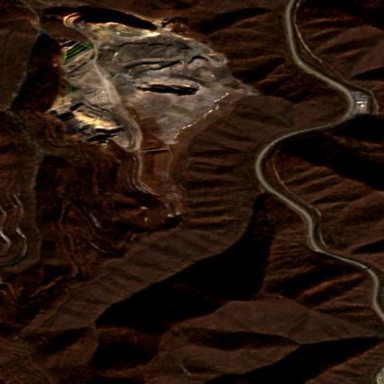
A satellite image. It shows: Quarry area.